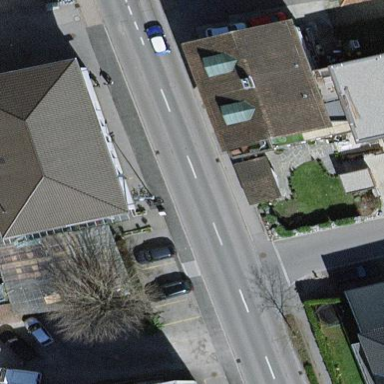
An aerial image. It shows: Restaurant in building.